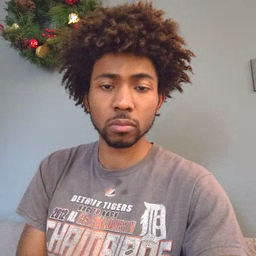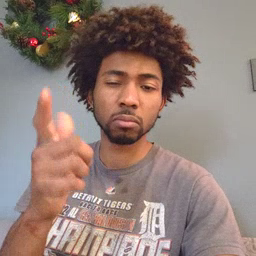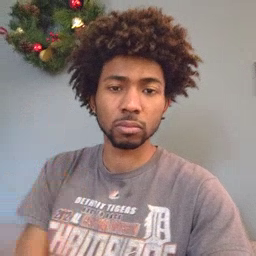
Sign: later